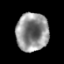
Tissue: prostate
Cell type: Epithelial cells
Senescence score: 0.3192
Nuclear area (px): 1215
Mean DAPI intensity: 143.782